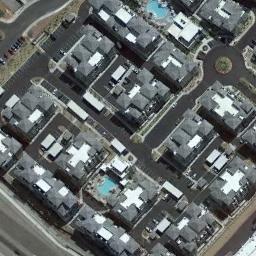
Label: medium_residential